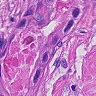
Metastatic tissue present: yes